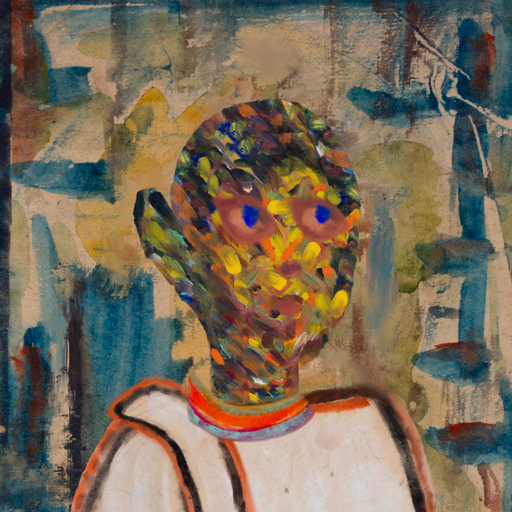
Background: Orphan, Head And Neck Side: An_Impression, Face Side: Mother_And_Son_Mother, Bust: Roy_Bahadur, Hair Side: Blank, Head Accessory: Blank, Second Necklace: Blank, Necklace: Sisters, Baby: Blank